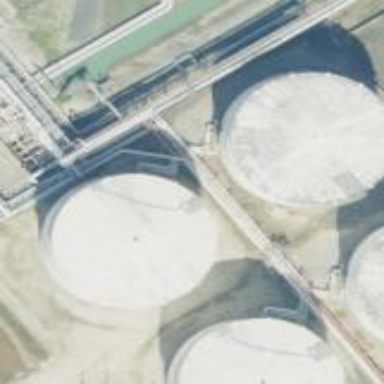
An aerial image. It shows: Storage tank which is man-made.